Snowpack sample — Loveland Pass, Silver Plume, Colorado, USA (2/11/26, 12:00 PM MST)
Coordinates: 39.663, -105.886
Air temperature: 35 °F
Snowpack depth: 82 cm
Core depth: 40 cm
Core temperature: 23 °F
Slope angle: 13°, slope face: 12°
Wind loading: high
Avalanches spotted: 1
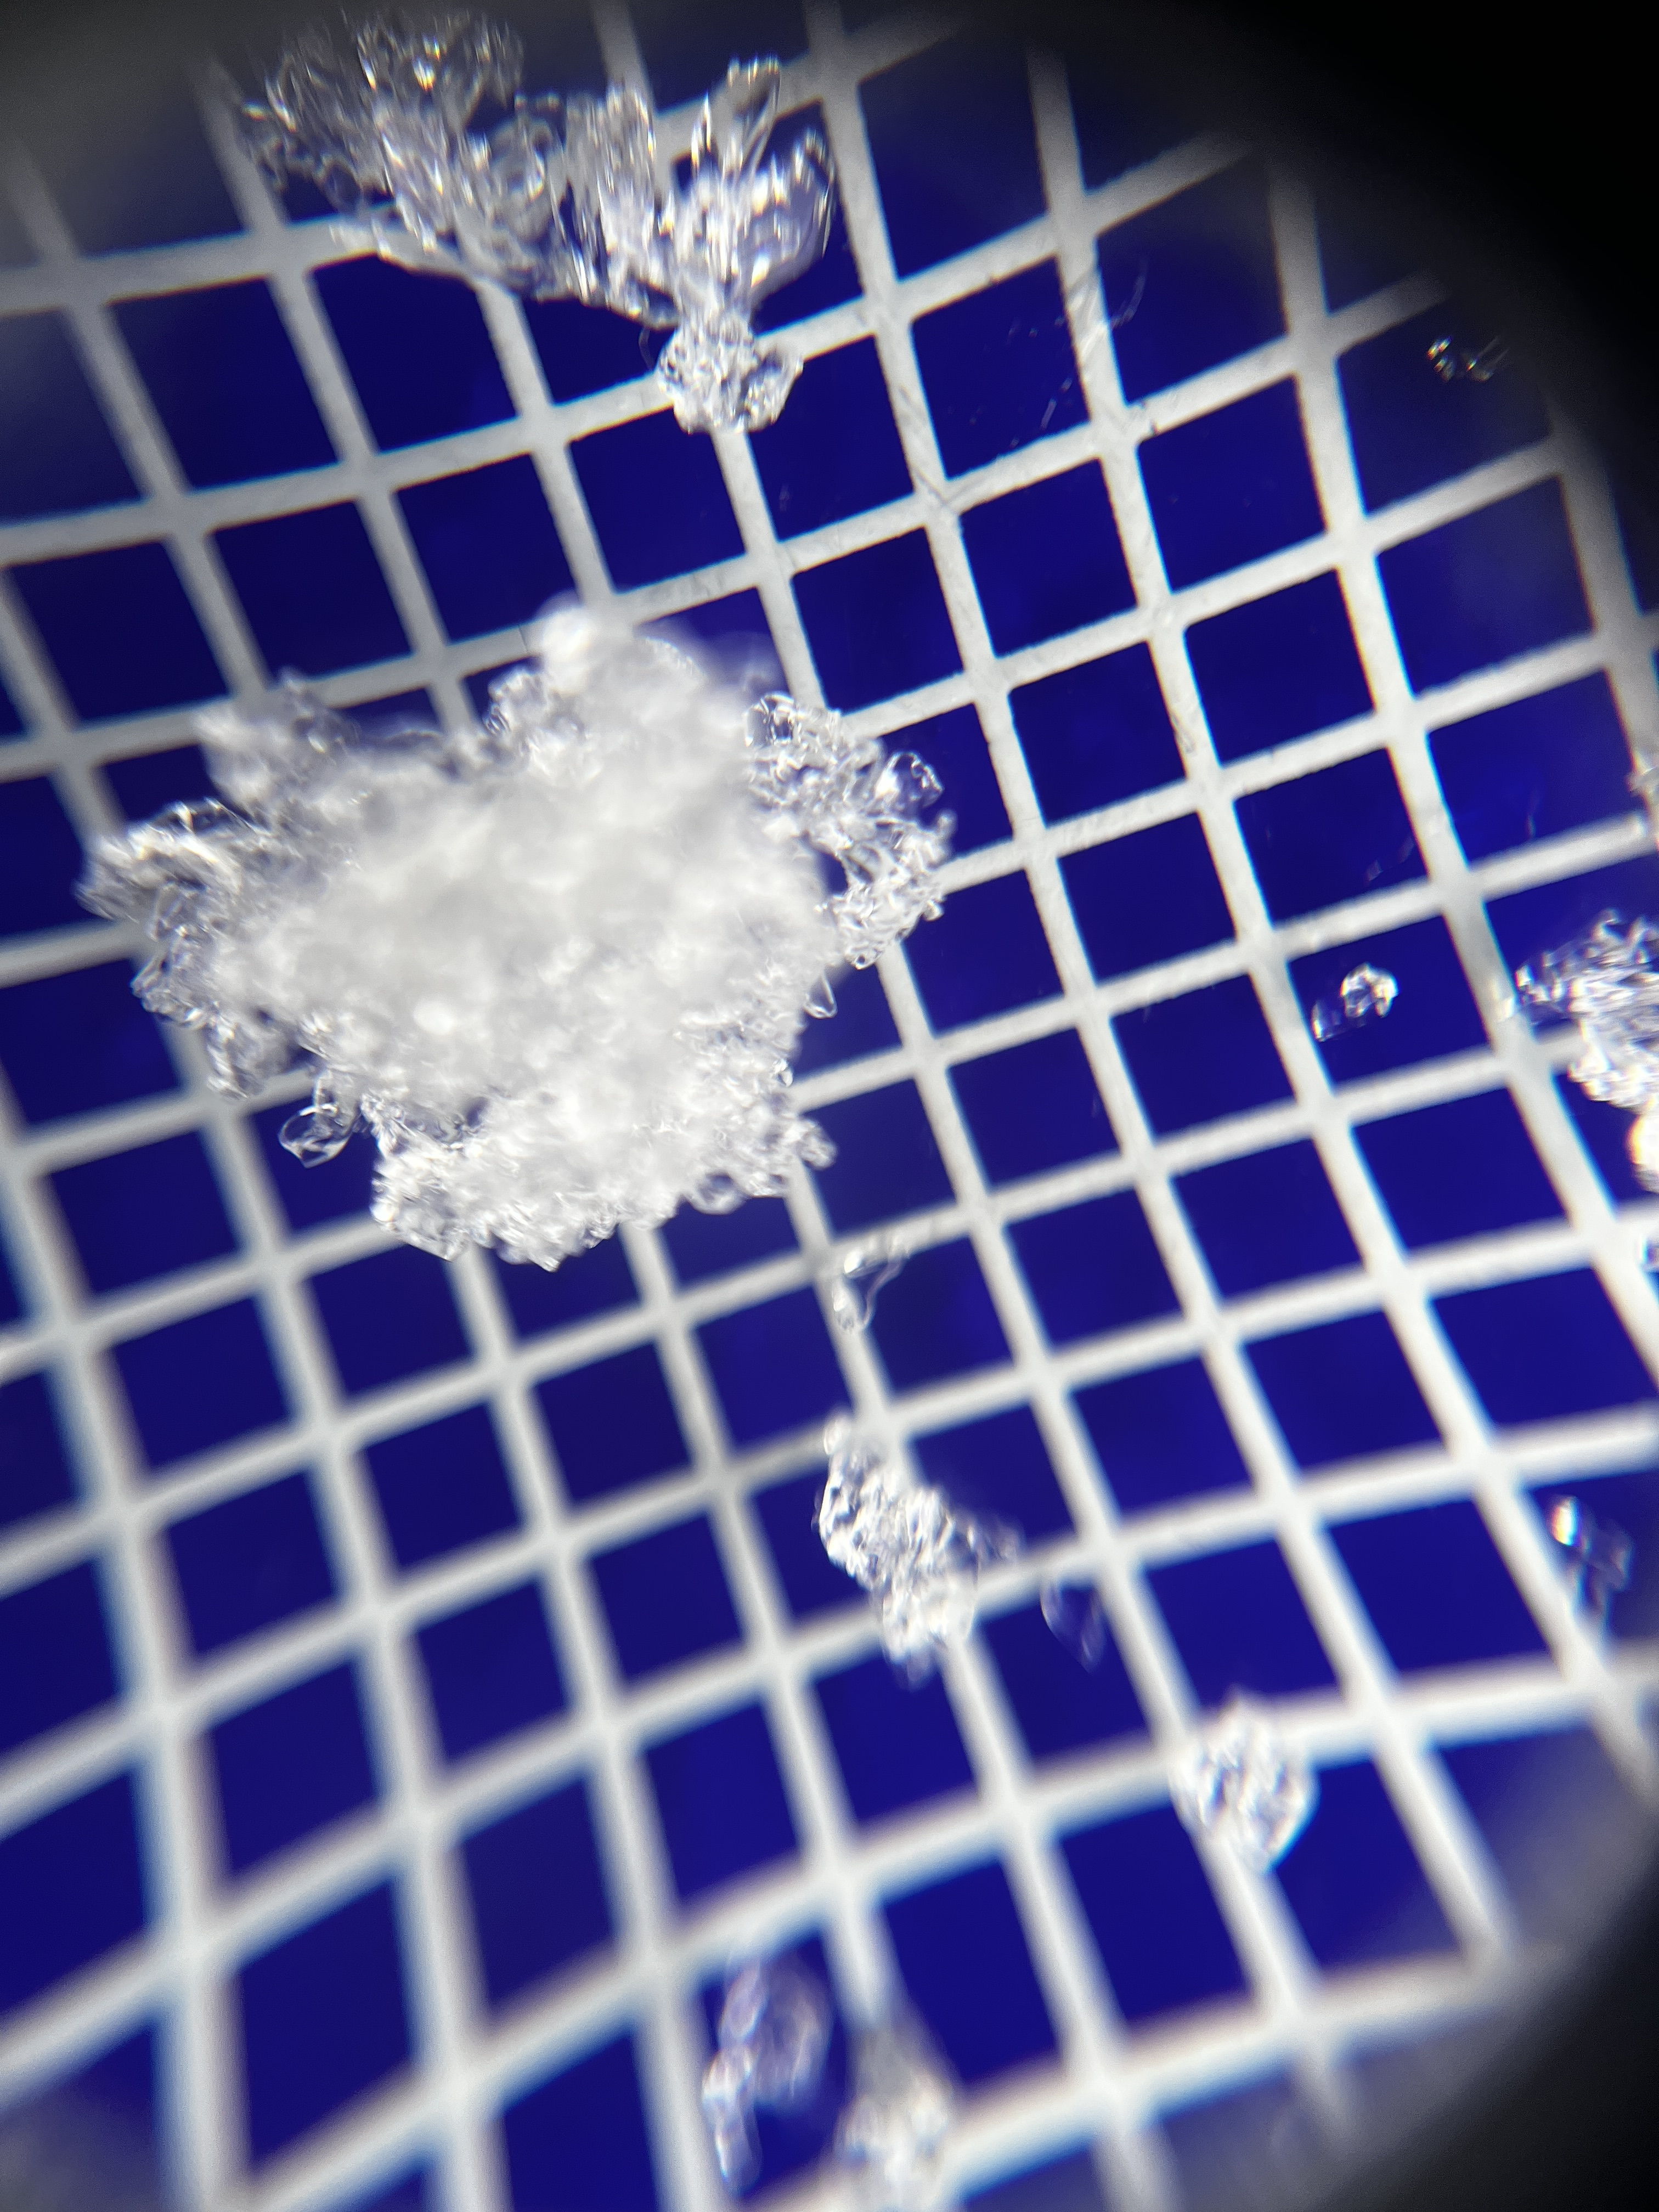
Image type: magnified_profile
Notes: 1 small avalanche spotted on the north side of the bowl, lots of wind loading